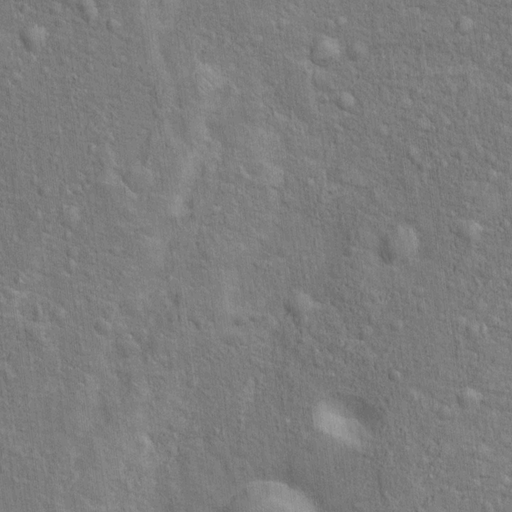
Classes present: Background, Cone